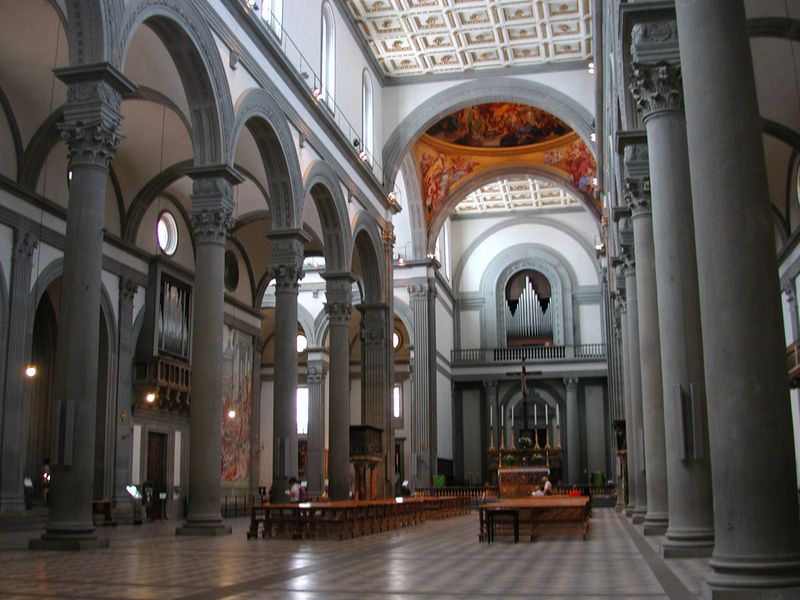
Titel: S. Maria Novella
Schlagwörter: gemälde, bunt, fenster, grau, hell, marmor, pfeiler, stuhl, säulen, weiss, muster, kalt, kirche, decke, bogen, rundes fenster, empore, kuppel, gestühl, kerze, kerzen, halle, foto, bögen, gewölbe, kreuz, dom, altar, arkaden, bänke, kapitelle, kathedrale, langhaus, kapitell, kirchenschiff, orgel, obergaden, kassetten, kassettendecke, deckengemälde, korinthische kapitelle, deckenmalereo